Question: I am using a font called as "Font Awesome" and I have an issue where I am expected to make the font available locally and not supposed to download the font from the internet, so that even if the client uses the the product offline right after installing then the client will be able to see the text in Font Awesome font.

I am using Angular 9 for FrontEnd
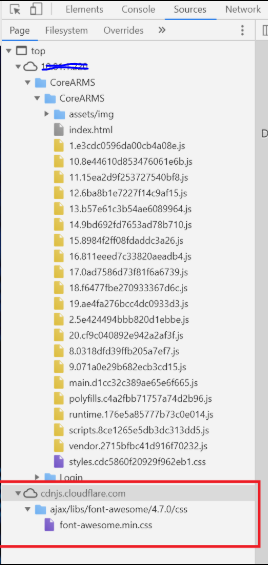
Answer: You can
1. download it from npm/bower
2. Put it in fonts folder somewhere (I personally don't prefer assets cause angular mess with it),
3. Import it from .scss
styles.scss:
'''
@font-face {
font-family: 'FontAwesome';
src: url('<dist folder path>/font-awesome/fonts/fontawesome-webfont.eot');
src: url('<dist folder path>/font-awesome/fonts/fontawesome-webfont.eot?#iefix') format('embedded-opentype'),
url('<dist folder path>/font-awesome/fonts/fontawesome-webfont.woff') format('woff'),
url('<dist folder path>/bower_components/font-awesome/fonts/fontawesome-webfont.ttf') format('truetype'),
url('<dist folder path>/bower_components/font-awesome/fonts/fontawesome-webfont.svg#fontawesomeregular') format('svg');
font-weight: normal;
font-style: normal;
'''
}
Note that '<dist folder path>' referes to the location where you download you assets from.
This is refering to the first cloud img in your img just above the CoreAMS folder
Most likely '<dist folder path>' = 'fonts/'
if this folder is under the baseUrl in your tsconfig.json